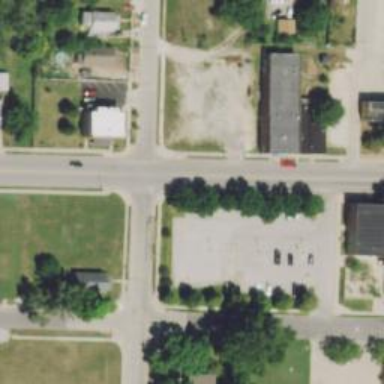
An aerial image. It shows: Road with stop sign.